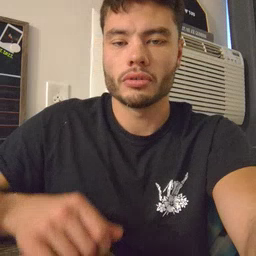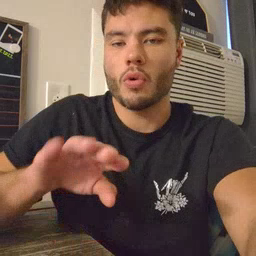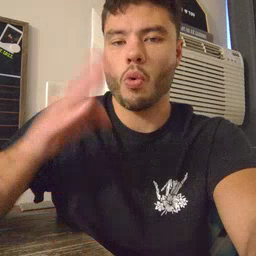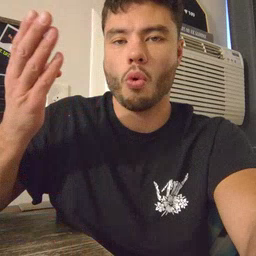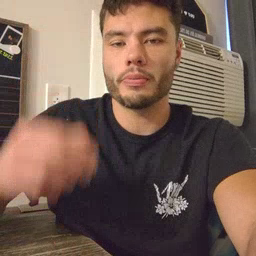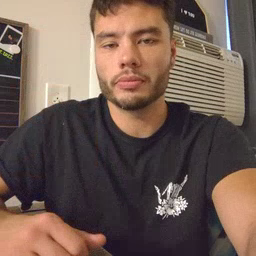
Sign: open